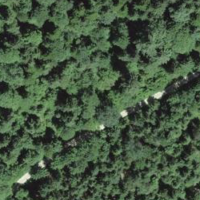
EUNIS habitat code: 43
Species observed at this site:
Filipendula ulmaria